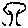
Label: tree